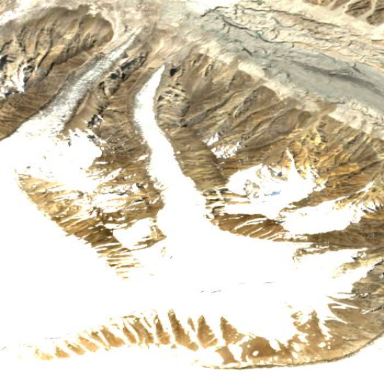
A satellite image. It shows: Stunning view of glacier.